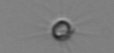
Label: Calciopappus